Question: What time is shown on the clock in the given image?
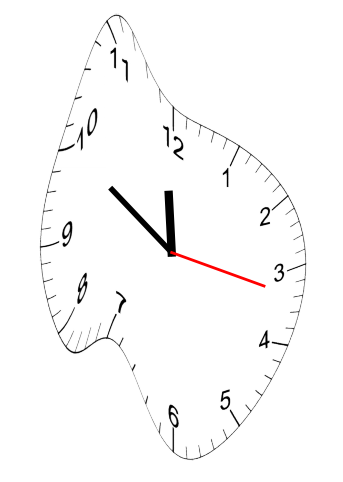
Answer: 11:50:17